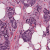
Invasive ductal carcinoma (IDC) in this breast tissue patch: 1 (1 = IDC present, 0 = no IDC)